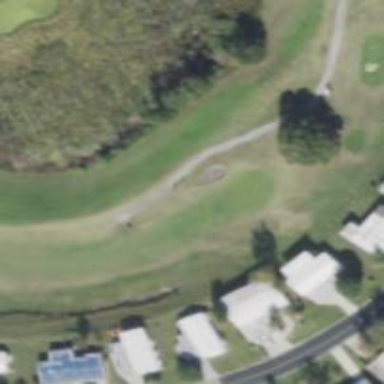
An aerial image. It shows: Golf hole.